Question: Hey guys I need your help, I have this table

and I want to shows like this <URL> and sometimes exist more that two rows please help me if you can !
Hope you understand me. Thanks so much !
In this way I can be able to select data from Joomla.
'''
$db =& JFactory::getDBO();
$query = 'SELECT prov_name FROM provprices where CA_id = '.$CA_id;
$db->setQuery($query);
$result = $db->loadObjectList();
$prov_name = $result[0];
echo $prov_name->prov_name;
'''
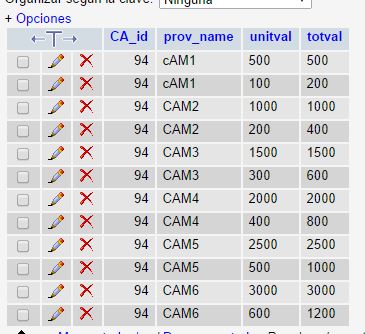
Answer: First off, in order for your data to be presented like that obviously it must be grouped accordingly.
The first row is, the 'prov_name''s, so you can use 'GROUP BY' or you cal also do it in PHP. Based of the sample data, it should have from 1 to 6.
Then the second row is just a simple 'unitval' and 'totval' according to how many 'prov_name''s.
Third is the and the rest is the grouping of the values. See Example:
'''
$db = new PDO('mysql:host=localhost;dbname=DATABASE_NAME;charset=utf8', 'USERNAME', 'PASSWORD');
$data = array();
$results = $db->query("SELECT * from YOUR_TABLE_NAME");
while($row = $results->fetch(PDO::FETCH_ASSOC)) {
$data[$row['prov_name']][] = $row;
}
$keys = array_keys($data);
$size = count($keys);
$vals = array();
// grouping:
// if there are six (cam1 to cam6)
// then group them by cam1, ... to cam6, then repeat until theres no more left
while(count($data) > 0) {
foreach($keys as $key) {
if(!empty($data[$key])) {
$vals[] = array_shift($data[$key]);
} else {
unset($data[$key]); // remove them if empty
}
}
}
$vals = array_chunk($vals, $size); // split them by how many prov_names
?>
<table border="1" cellpadding="10">
<!-- PROV NAMES -->
<tr><?php for($x = 1; $x <= $size; $x++): ?>
<th colspan="2"><?php echo "prov_name $x"; ?></th>
<?php endfor; ?></tr>
<!-- unitval totvals -->
<tr><?php for($x = 1; $x <= $size; $x++): ?>
<td>unitval</td><td>totval</td>
<?php endfor; ?></tr>
<!-- the grouped values -->
<?php foreach($vals as $val): ?>
<tr>
<?php foreach($val as $v): ?>
<td><?php echo $v['unitval']; ?></td>
<td><?php echo $v['totval']; ?></td>
<?php endforeach; ?>
</tr>
<?php endforeach; ?>
</table>
'''